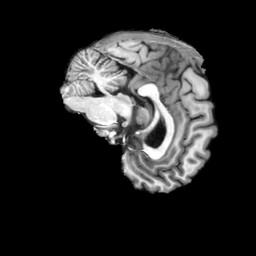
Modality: T1w
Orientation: sagittal
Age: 38
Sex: male
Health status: ill